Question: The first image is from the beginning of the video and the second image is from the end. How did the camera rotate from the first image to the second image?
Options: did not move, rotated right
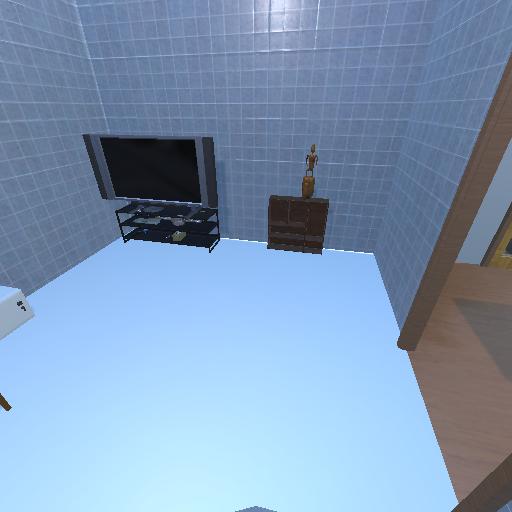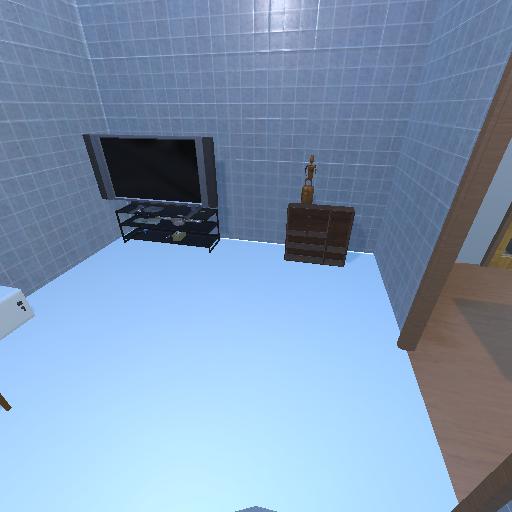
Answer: did not move